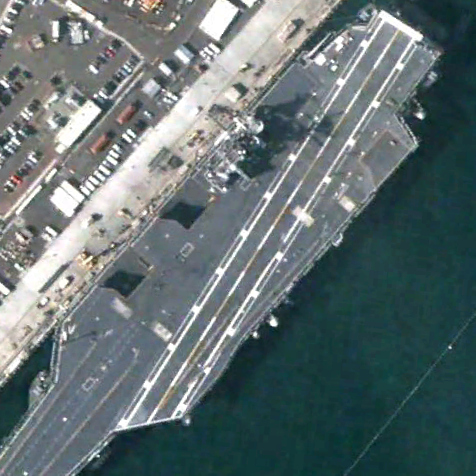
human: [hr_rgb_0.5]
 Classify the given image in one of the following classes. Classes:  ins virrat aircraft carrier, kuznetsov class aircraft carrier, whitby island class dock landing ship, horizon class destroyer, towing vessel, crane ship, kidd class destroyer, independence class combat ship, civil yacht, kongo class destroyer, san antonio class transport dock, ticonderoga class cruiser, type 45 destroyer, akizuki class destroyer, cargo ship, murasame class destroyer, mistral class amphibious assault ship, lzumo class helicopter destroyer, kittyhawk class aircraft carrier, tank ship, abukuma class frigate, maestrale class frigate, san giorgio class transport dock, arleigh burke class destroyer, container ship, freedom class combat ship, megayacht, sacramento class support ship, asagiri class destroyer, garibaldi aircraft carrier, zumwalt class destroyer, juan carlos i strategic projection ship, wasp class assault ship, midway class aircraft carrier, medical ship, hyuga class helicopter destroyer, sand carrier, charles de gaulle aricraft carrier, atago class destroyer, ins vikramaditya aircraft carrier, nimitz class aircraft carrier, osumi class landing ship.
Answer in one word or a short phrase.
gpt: Nimitz class aircraft carrier